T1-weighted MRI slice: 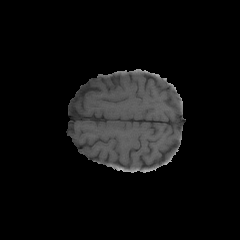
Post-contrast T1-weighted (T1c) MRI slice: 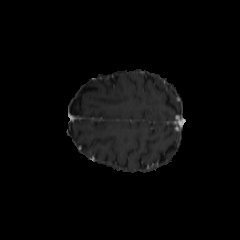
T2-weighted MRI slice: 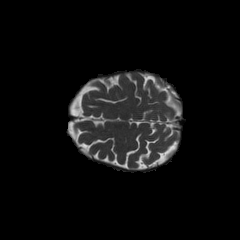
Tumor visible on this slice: no